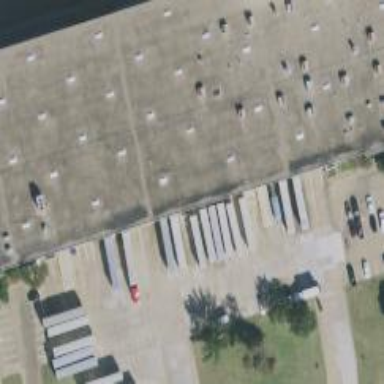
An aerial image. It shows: Warehouse building.